Question: Is it possible to trigger the <URL> on Windows Vista above systems programmatically?

It is the same as if you manually press + +
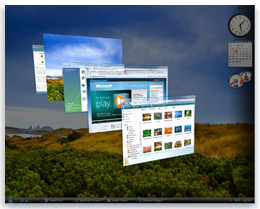
Answer: The <URL> method which can invoke this mode.
Here is the Delphi code example:
'''
uses
ComObj;
procedure EnterWindowSwitcherMode;
var
Shell: OleVariant;
begin
try
Shell := CreateOleObject('Shell.Application');
Shell.WindowSwitcher;
finally
Shell := Unassigned;
end;
end;
procedure TForm1.Button1Click(Sender: TObject);
begin
if Win32MajorVersion >= 6 then // are we at least on Windows Vista ?
begin
try
EnterWindowSwitcherMode;
except
on E: Exception do
ShowMessage(E.ClassName + ': ' + E.Message);
end;
end;
end;
'''
Or as <URL> method. So here's another version of the same...
The following piece of code requires the Shell32_TLB.pas unit, which you can in Delphi create this way (note, that you must have at least Windows Vista where the <URL>:
- - -
And the code:
'''
uses
Shell32_TLB;
procedure EnterWindowSwitcherMode;
var
// on Windows Vista and Windows 7 (at this time :)
// is Shell declared as IShellDispatch5 object interface
AShell: Shell;
begin
try
AShell := CoShell.Create;
AShell.WindowSwitcher;
finally
AShell := nil;
end;
end;
'''